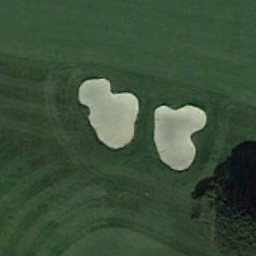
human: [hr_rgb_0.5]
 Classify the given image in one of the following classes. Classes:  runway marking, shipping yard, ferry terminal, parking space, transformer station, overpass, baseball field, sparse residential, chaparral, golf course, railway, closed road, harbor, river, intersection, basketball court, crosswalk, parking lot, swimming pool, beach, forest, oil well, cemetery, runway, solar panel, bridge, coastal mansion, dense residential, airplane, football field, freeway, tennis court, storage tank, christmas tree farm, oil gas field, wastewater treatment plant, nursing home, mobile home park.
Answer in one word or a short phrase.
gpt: golf course